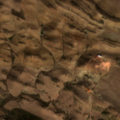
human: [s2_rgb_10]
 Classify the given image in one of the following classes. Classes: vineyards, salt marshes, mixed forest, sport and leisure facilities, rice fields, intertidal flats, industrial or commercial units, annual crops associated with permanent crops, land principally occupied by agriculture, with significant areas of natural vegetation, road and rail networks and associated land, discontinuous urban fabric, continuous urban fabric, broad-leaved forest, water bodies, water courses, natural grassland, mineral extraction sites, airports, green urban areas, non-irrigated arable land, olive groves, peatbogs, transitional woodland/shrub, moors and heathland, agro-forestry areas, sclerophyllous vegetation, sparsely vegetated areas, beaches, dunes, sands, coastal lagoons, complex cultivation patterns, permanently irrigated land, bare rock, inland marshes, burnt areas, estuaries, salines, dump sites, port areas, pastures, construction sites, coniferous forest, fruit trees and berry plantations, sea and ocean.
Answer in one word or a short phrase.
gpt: non-irrigated arable land, pastures, transitional woodland/shrub